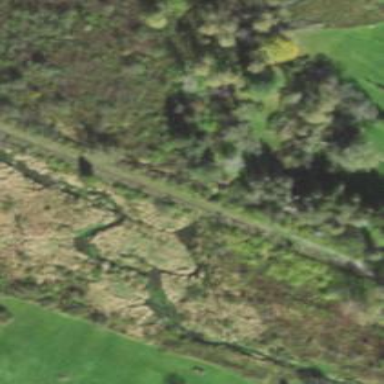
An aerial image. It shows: Abandoned railway.